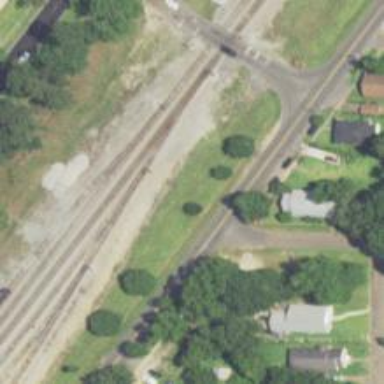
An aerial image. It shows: Railway siding with rails.